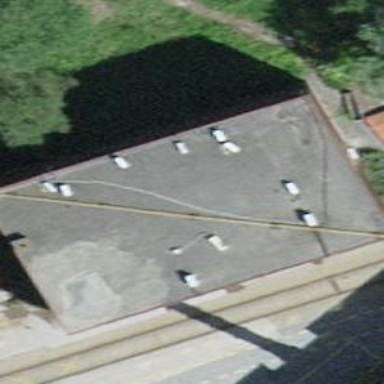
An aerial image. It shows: Industrial building.